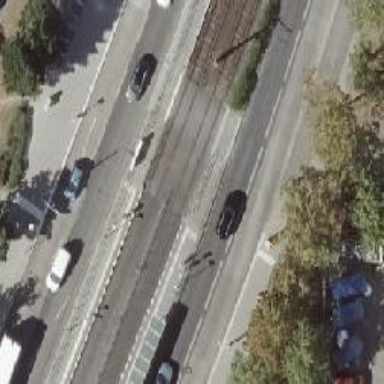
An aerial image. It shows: Footway located on traffic island.